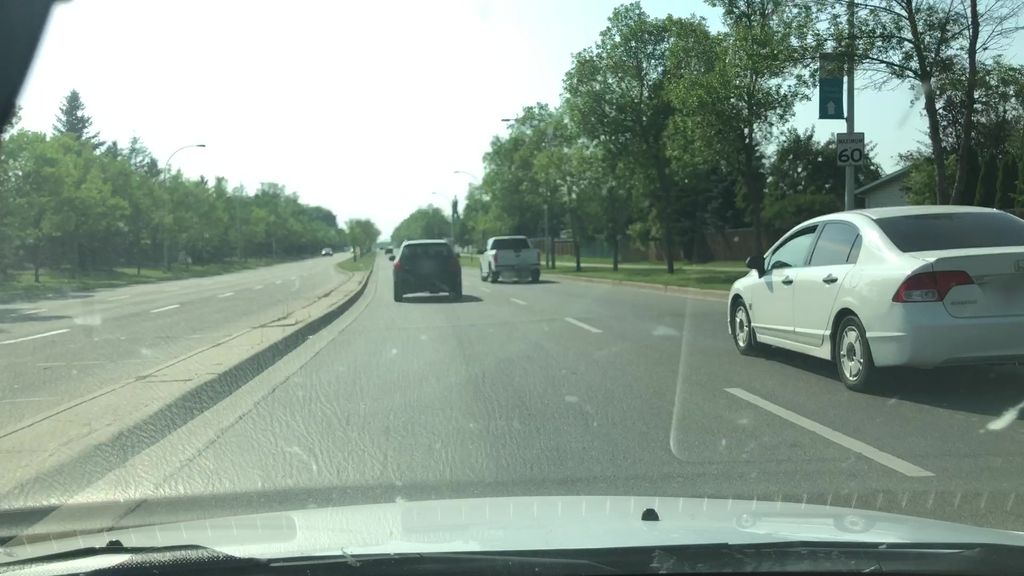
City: edmonton